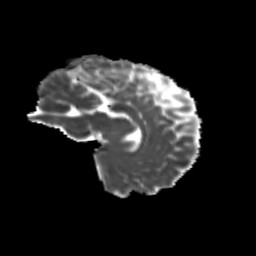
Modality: MD
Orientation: sagittal
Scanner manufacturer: siemens
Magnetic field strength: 3 T
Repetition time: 9.2 s
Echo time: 0.084 s